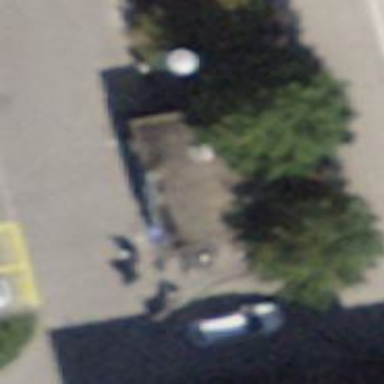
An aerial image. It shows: Kiosk shop.